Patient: sex M, age 64
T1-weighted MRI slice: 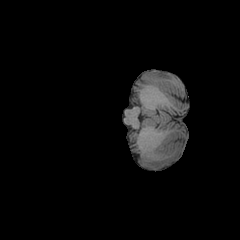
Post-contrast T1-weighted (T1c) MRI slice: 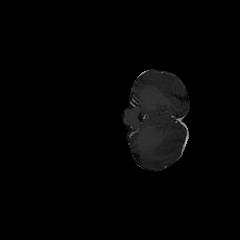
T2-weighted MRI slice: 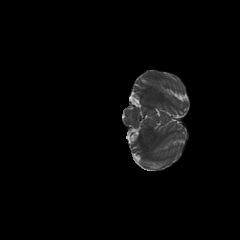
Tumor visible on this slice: no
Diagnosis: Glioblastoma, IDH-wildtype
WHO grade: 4